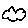
Label: cloud